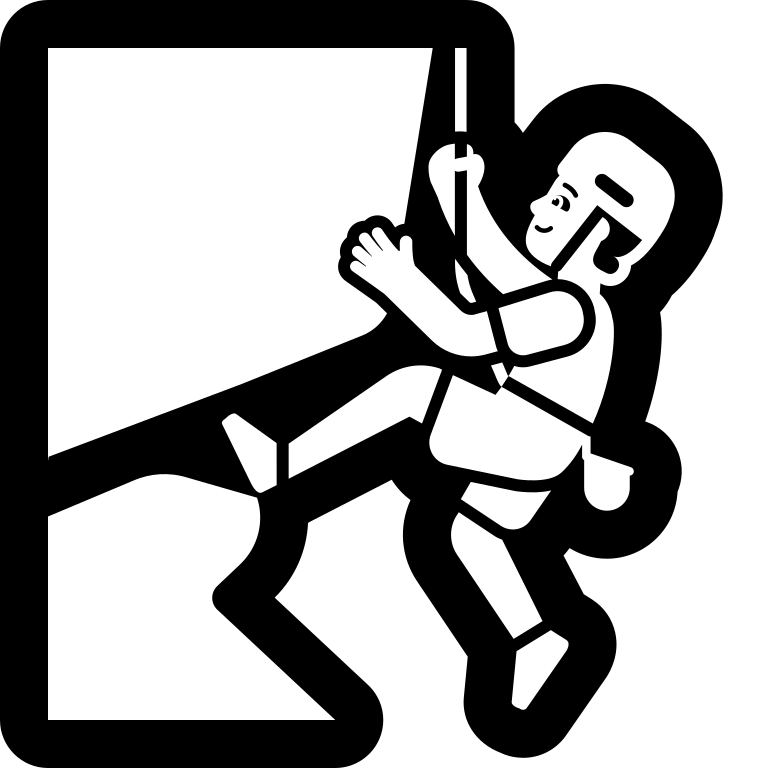
person climbing high contrast default